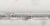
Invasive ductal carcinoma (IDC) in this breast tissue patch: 0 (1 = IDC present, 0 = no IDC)